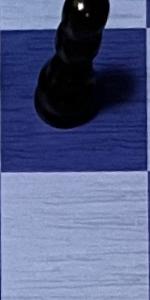
Label: Empty